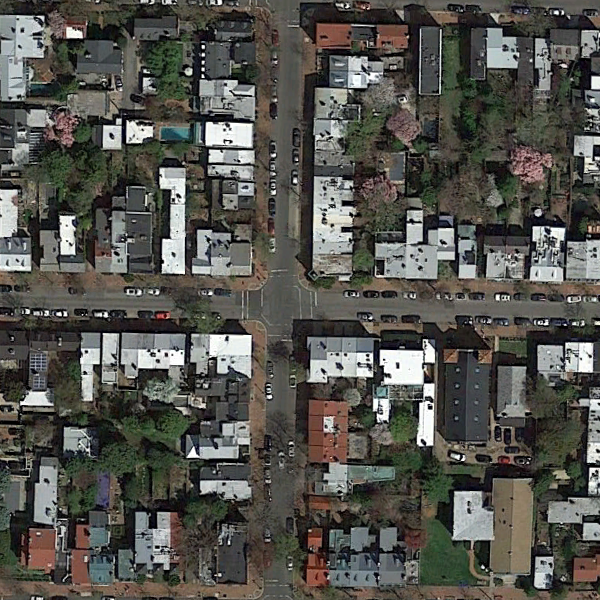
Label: DenseResidential